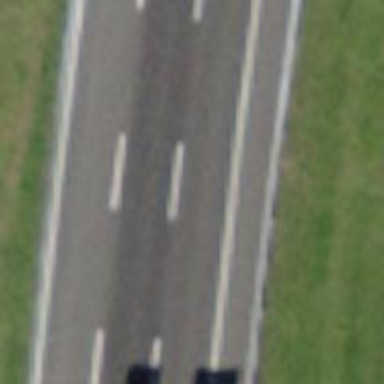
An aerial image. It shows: Motorway link.